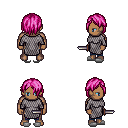
a pixel art fantasy rpg character, male body template, human, dark skin, chain mail, magenta pants, pink bangs hairstyle, white slippers, dagger, four views (front, back, left, right), 2x2 character sprite sheet, small pixel art, hard edges, no anti-aliasing